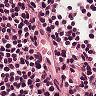
Metastatic tissue present: no